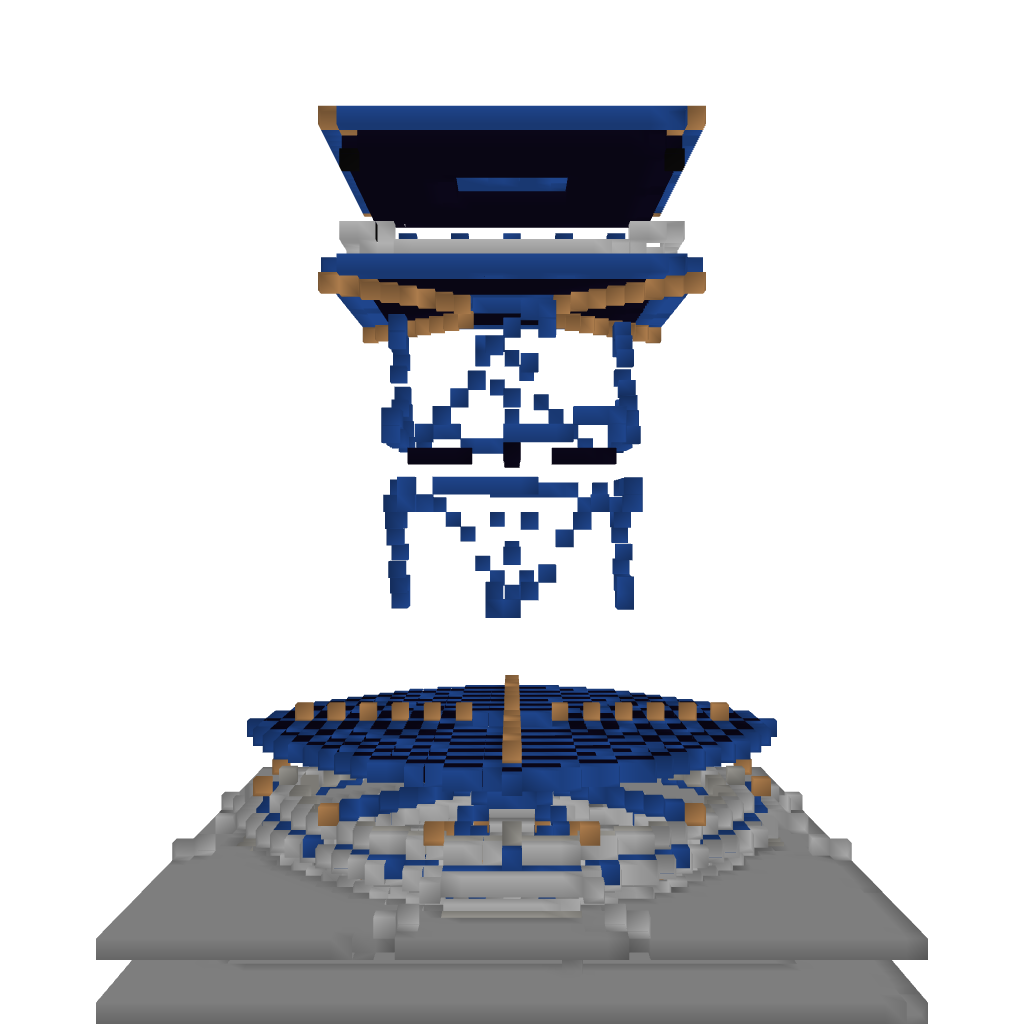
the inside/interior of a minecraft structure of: XP Farm